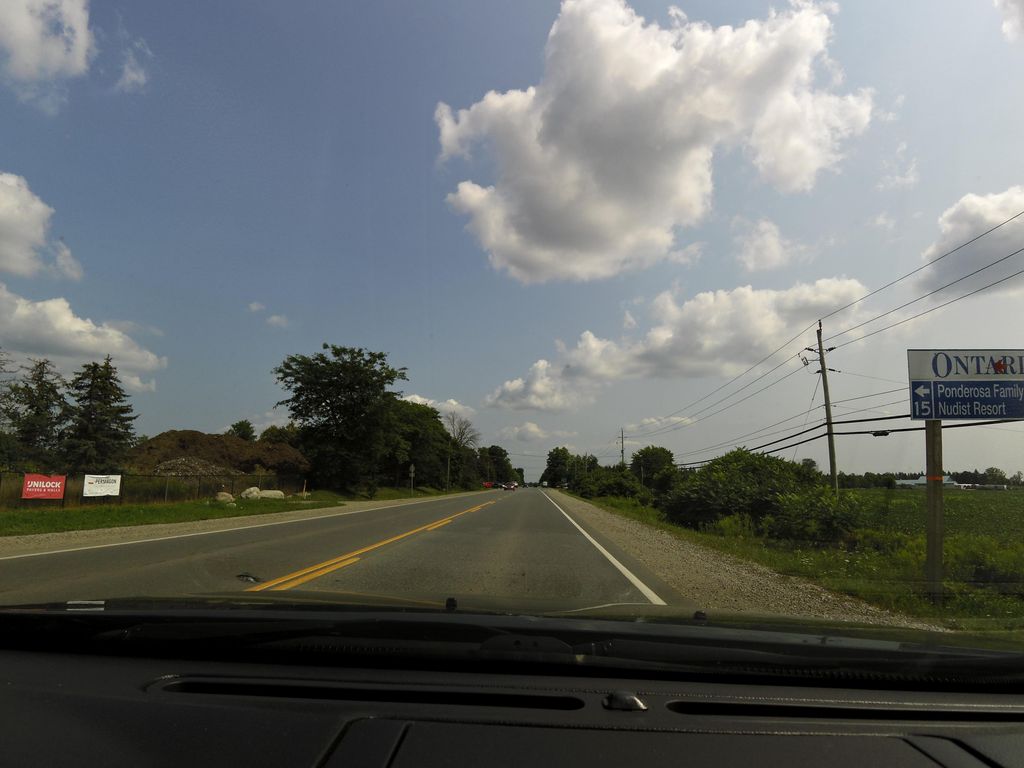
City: kitchener-waterloo